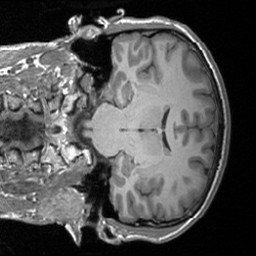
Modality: T1w
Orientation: coronal
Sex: male
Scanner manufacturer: siemens
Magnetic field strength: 3 T
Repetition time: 1.9 s
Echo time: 0.00226 s